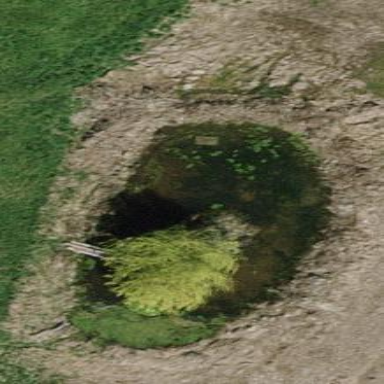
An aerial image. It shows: Pond with natural water.